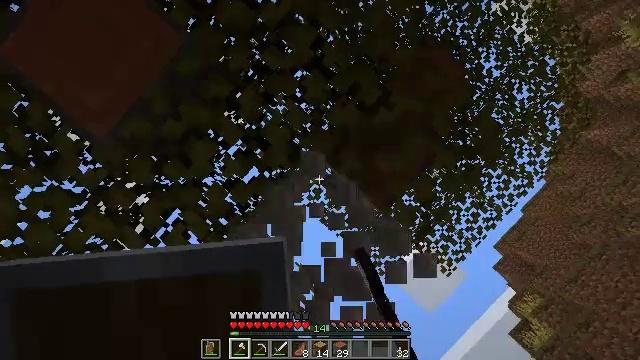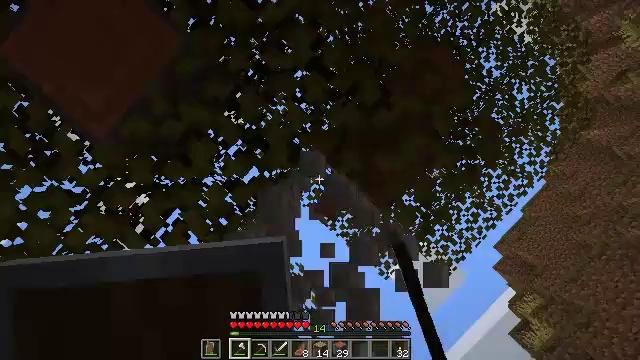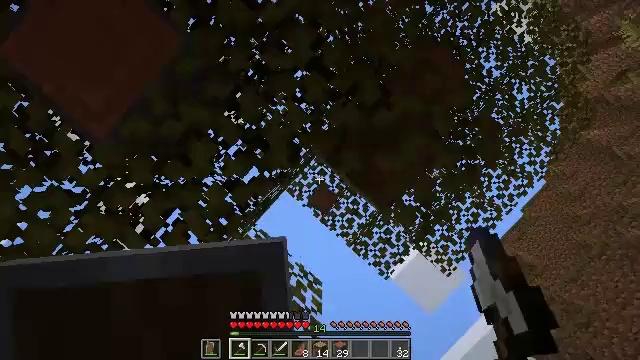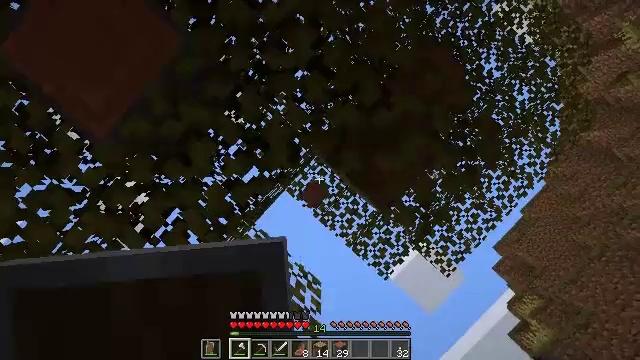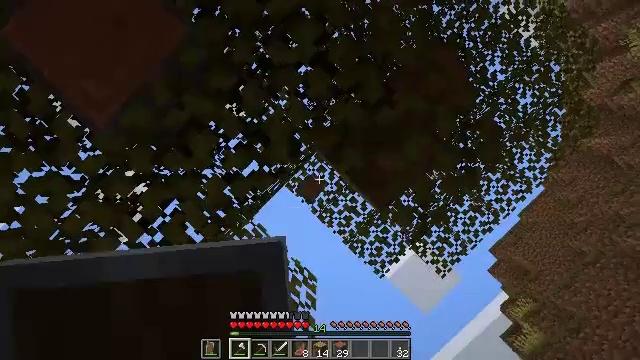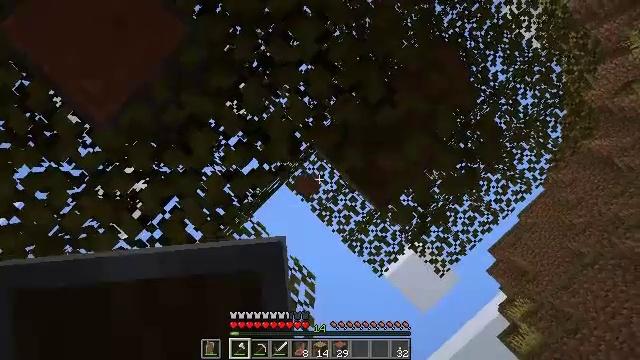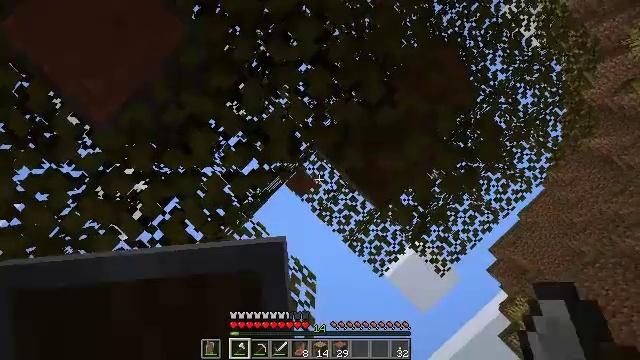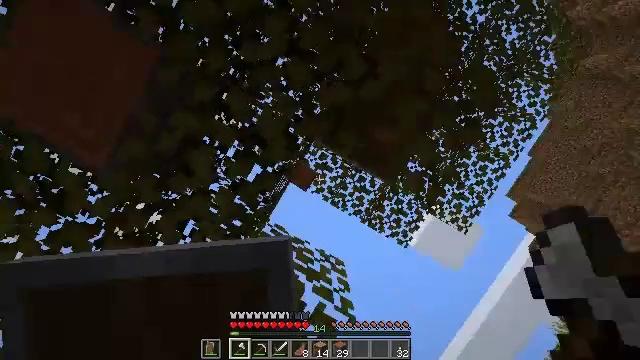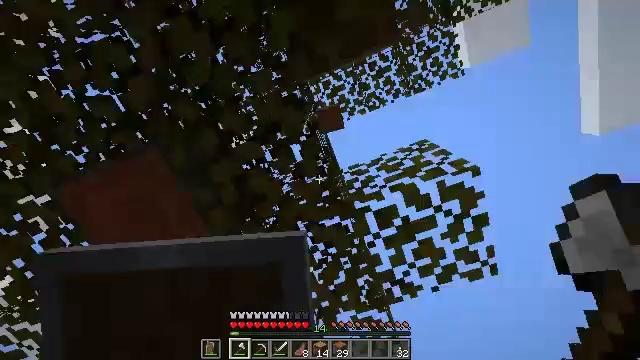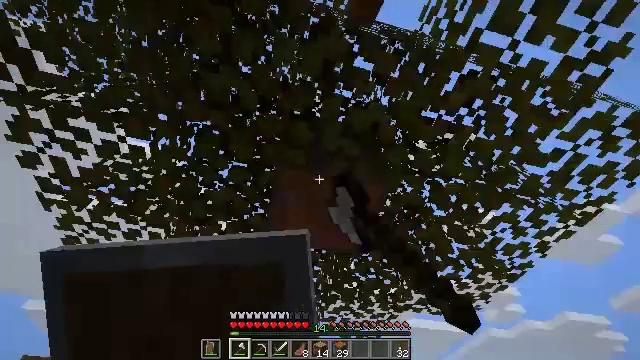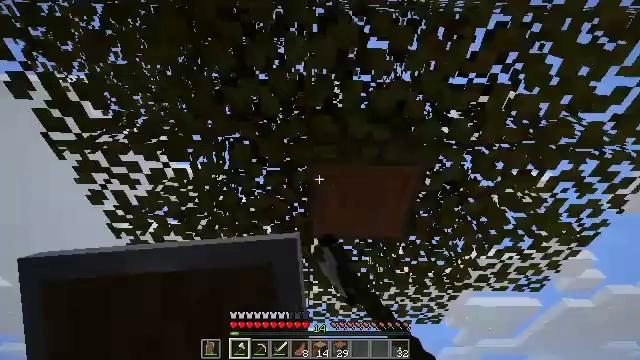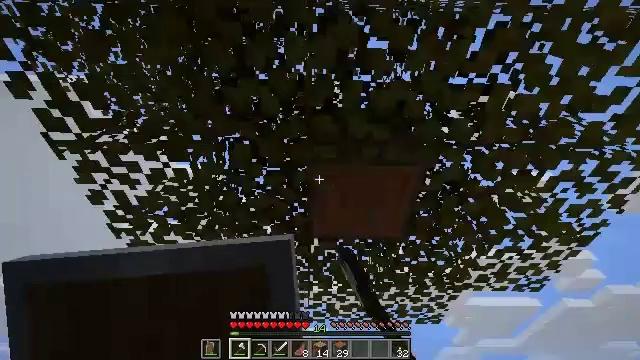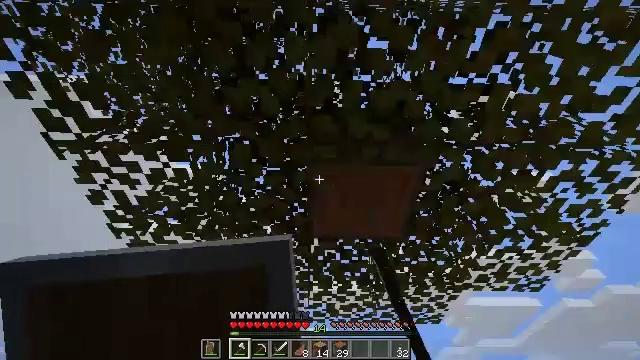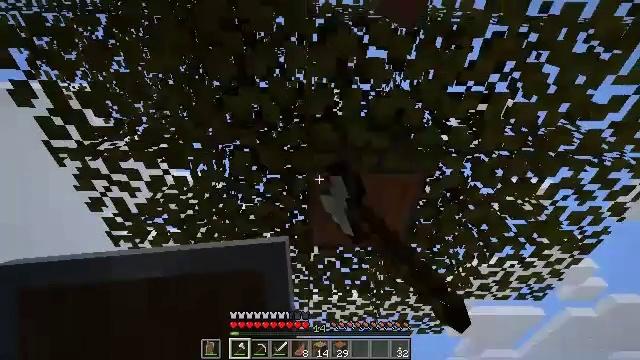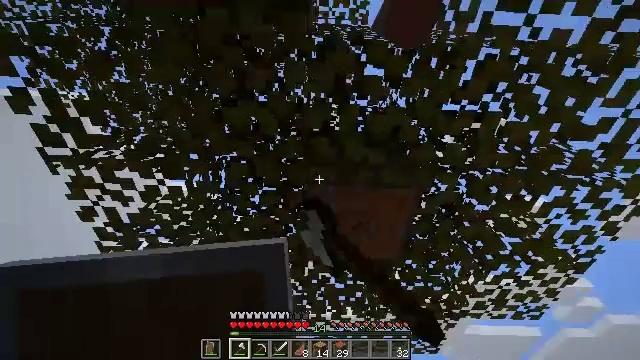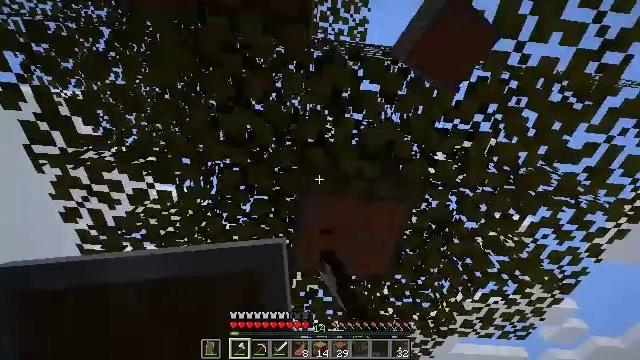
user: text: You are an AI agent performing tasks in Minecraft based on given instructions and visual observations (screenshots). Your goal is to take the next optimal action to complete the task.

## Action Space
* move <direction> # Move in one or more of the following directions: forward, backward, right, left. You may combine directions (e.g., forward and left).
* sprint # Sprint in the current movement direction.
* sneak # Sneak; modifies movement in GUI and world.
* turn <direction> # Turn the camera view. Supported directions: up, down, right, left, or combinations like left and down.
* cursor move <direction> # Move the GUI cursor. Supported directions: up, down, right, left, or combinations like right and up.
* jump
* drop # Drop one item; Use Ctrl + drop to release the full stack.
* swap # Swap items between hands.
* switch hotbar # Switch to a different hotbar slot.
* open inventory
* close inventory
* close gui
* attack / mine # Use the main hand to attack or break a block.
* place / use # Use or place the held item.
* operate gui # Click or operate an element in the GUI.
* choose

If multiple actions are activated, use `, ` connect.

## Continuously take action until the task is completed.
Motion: motion action
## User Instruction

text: Harvest acacia leaves with your hand or a tool.
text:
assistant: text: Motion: sneak, attack / mine
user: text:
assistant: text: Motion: sneak, attack / mine
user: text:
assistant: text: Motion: sneak, attack / mine
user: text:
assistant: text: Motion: sneak, turn right, attack / mine
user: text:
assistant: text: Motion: sneak, attack / mine
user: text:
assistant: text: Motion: sneak, attack / mine
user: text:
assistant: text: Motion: sneak, turn left and down, attack / mine
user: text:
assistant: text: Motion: sneak, turn left and down, attack / mine
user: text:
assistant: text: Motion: sneak, turn left and down, attack / mine
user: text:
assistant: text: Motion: sneak, turn left and down, attack / mine
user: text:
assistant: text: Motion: sneak, attack / mine
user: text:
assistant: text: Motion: sneak, attack / mine
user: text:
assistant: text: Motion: sneak, turn up, attack / mine
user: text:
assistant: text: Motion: sneak, turn right and up, attack / mine
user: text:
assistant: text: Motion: sneak, turn right and up, attack / mine
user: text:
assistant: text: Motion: sneak, attack / mine
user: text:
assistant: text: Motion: sneak, attack / mine
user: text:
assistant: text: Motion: sneak, attack / mine
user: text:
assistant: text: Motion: sneak, attack / mine
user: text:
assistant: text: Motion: sneak, attack / mine
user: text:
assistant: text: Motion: sneak, attack / mine
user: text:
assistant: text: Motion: sneak, attack / mine
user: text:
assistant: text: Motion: sneak, attack / mine
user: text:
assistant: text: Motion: sneak, attack / mine
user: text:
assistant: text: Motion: sneak, attack / mine
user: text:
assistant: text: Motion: sneak, attack / mine